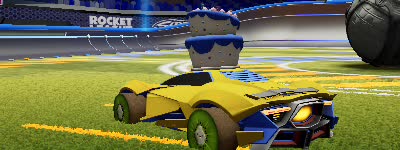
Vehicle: werewolf